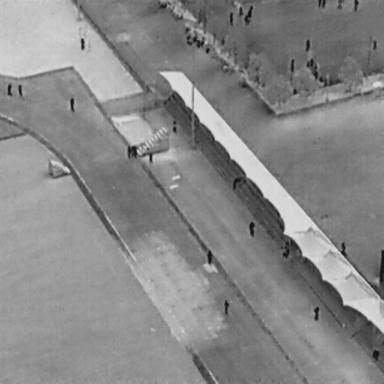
There are 27 objects shown in the infrared image, including 25 People, and two DontCares.